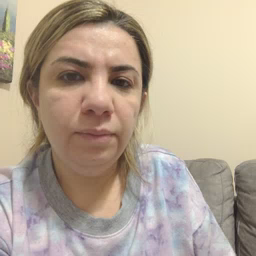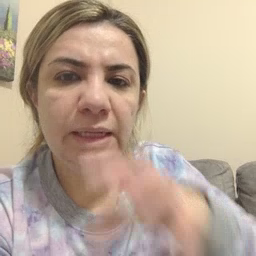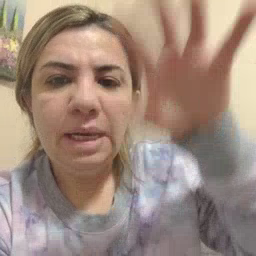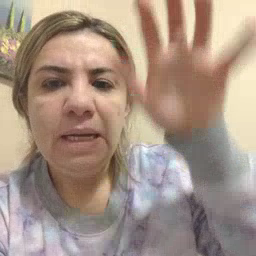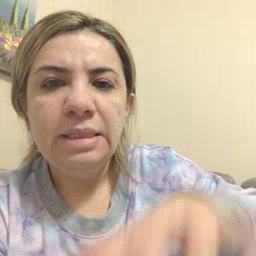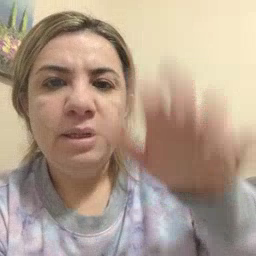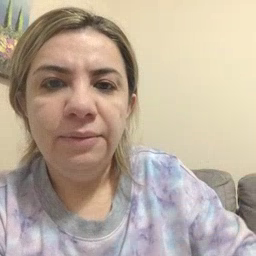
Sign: alligator